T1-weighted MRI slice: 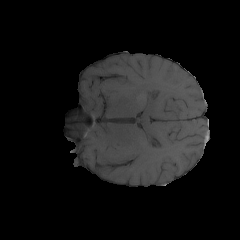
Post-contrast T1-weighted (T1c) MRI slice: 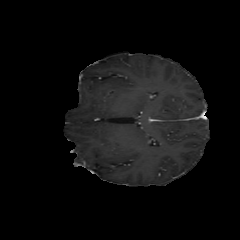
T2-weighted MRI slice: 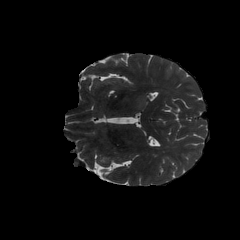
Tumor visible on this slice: yes